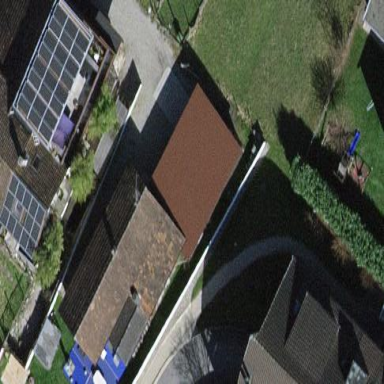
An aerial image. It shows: Carport with flat roof made of brown roof tiles.